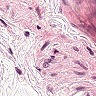
Metastatic tissue present: no